Question: This probably is a simple answer but it doesn't seem to be documented. I'll just post the image of what I'm talking about here.

What's the highlighted number supposed to be? Number of 40 subsequent requests made as opposed to 145 requests random requests?
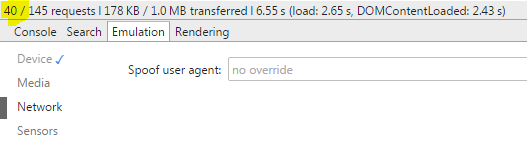
Answer: As noticed by @Barmar, the highlighted number was not displaying on his end so I started looking for any extensions or settings that might have caused this and immediately found that I had my filters on in the Network Tab.
As mentioned in the comment above if you have 'XHR' filter on in Network tab then 40/145 requests means that 40 of the requests were 'XHR' out of 145.